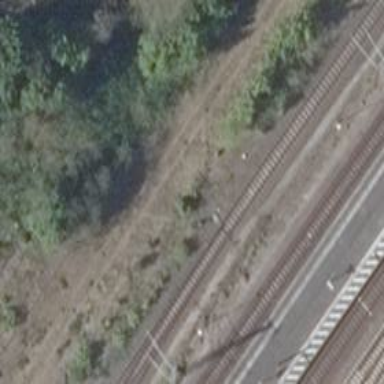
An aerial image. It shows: Railway switch.